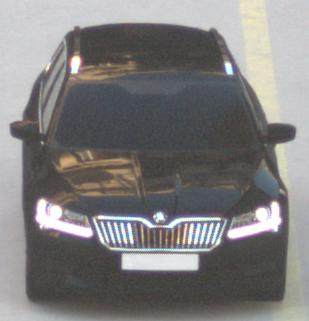
Make: Skoda
Model: Superb Combi 1.4 TSI
Detailed model: Superb (III) Combi
Model produced from: 2015/09
Model produced until: 2018/06
Doors: 5
Color: black
Road condition: dry road
Daytime: sunrise or sunset
Contrast: low contrast